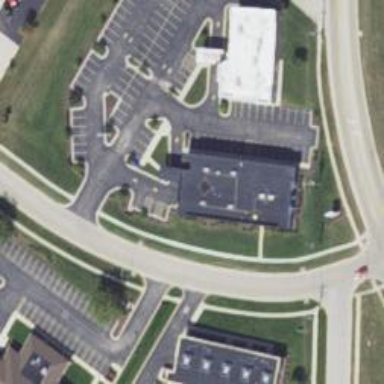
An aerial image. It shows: Healthcare clinic.